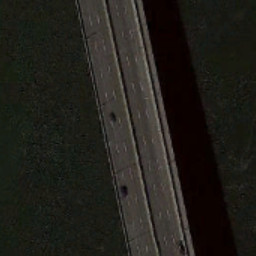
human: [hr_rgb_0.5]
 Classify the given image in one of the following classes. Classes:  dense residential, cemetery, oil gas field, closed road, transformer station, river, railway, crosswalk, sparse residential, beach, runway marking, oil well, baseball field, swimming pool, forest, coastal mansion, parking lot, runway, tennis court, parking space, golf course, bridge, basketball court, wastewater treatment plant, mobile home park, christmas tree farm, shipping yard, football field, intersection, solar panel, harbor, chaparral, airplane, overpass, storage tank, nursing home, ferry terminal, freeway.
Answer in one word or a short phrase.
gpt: bridge